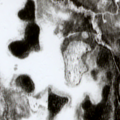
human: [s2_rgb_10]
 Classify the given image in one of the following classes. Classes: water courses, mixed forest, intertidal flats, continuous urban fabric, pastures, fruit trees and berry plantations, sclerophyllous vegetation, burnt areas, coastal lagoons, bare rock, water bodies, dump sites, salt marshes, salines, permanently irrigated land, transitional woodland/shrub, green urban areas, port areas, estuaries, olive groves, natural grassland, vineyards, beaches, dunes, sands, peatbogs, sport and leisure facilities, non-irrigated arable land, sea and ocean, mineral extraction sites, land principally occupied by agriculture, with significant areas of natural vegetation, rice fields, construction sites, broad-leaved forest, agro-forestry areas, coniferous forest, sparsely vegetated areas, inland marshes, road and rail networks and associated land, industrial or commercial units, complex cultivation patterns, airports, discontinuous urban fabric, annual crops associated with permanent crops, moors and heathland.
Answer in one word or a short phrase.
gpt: coniferous forest, mixed forest, peatbogs